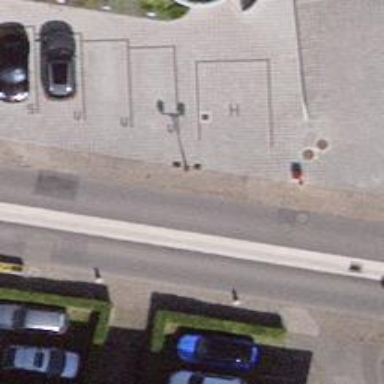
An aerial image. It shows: Street-side parking area.